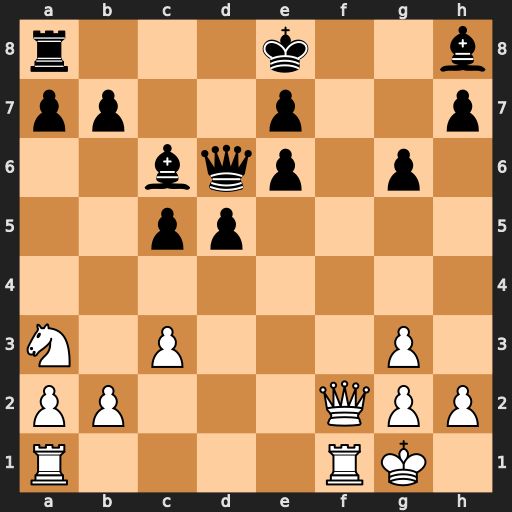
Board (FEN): r3k2b/pp2p2p/2bqp1p1/2pp4/8/N1P3P1/PP3QPP/R4RK1
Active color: w
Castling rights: q
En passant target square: -
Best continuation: Qf8+ Kd7 Qxa8